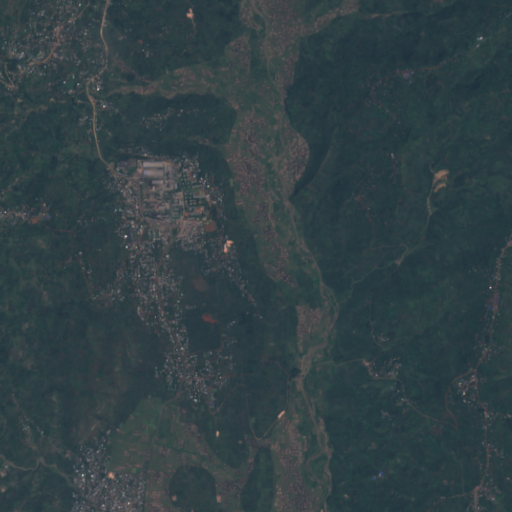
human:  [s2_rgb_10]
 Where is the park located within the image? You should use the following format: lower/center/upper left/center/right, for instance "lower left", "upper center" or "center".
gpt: The park is located in the center of the image.
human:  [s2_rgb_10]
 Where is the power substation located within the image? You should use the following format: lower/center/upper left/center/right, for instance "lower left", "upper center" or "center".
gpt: The power substation is located in the upper left of the image.
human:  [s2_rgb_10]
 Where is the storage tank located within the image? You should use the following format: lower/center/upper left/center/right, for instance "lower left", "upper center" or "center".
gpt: The storage tank is located in the center left of the image.
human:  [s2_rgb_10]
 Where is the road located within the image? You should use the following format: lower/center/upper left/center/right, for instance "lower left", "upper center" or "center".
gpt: There is no road in the image.